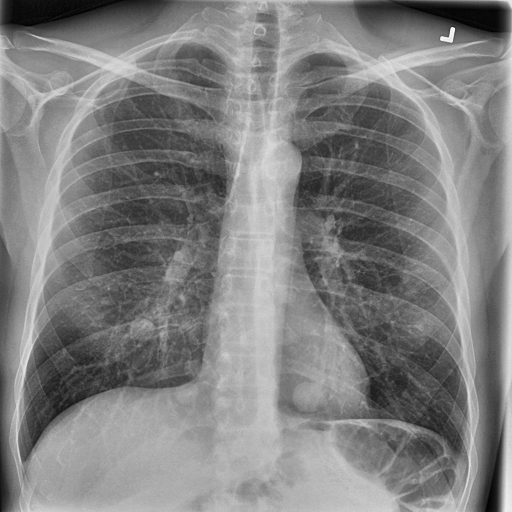
Finding: NORMAL